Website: apple
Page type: account-selection
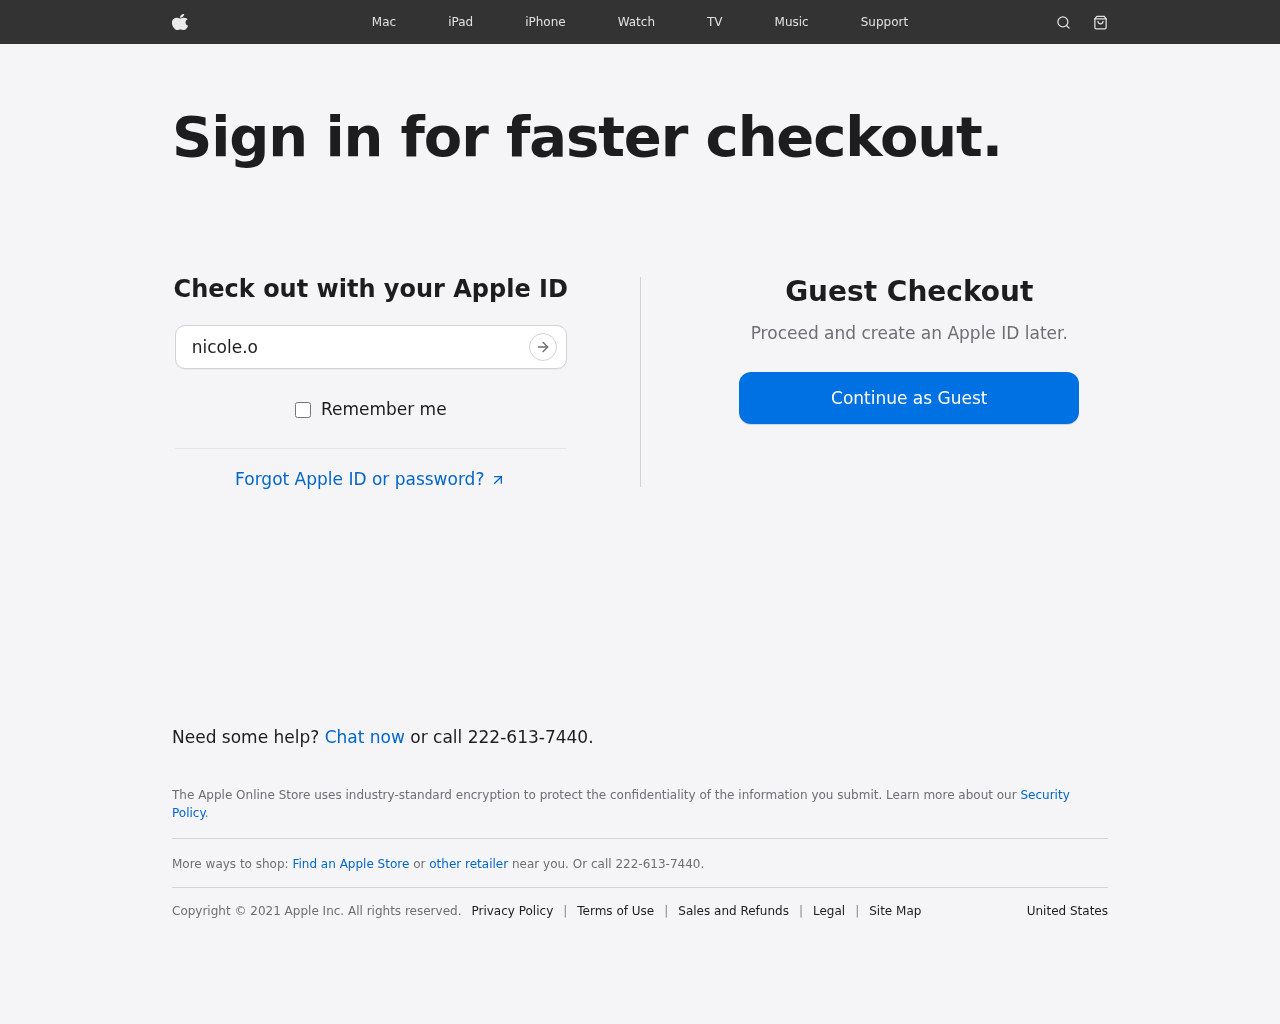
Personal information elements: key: PII_LOGIN_USERNAME
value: nicole.ortega